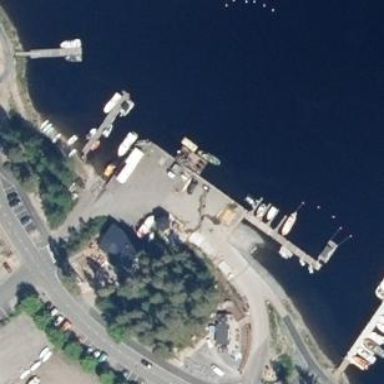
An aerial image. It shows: Man-made pier.